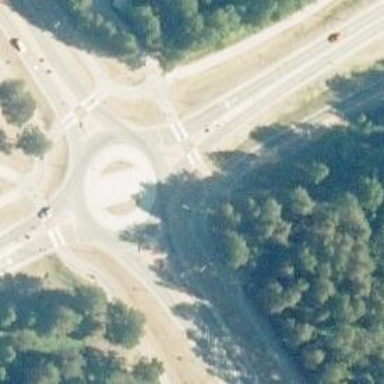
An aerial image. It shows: Asphalt path on traffic island.